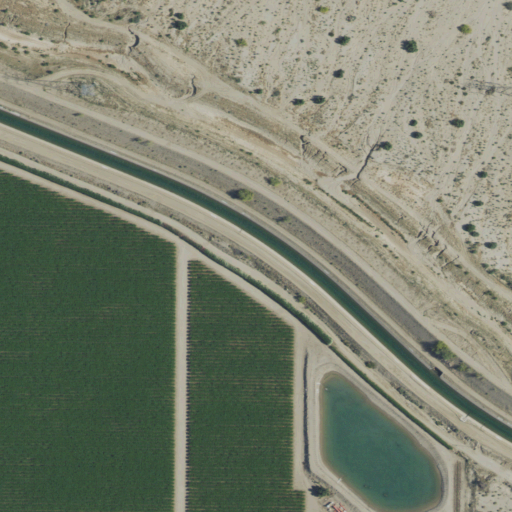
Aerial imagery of valley in California named Box Canyon containing shrub, cultivated crops, open development, low intensity development, medium intensity development, open water, barren land, and high intensity development